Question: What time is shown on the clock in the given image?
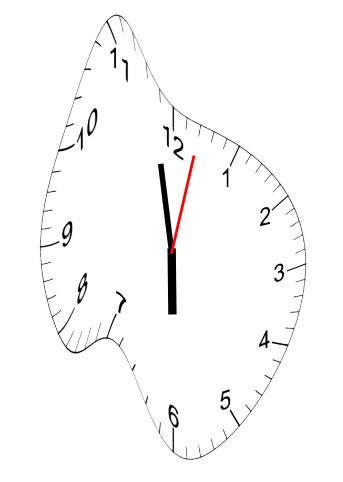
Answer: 05:58:02